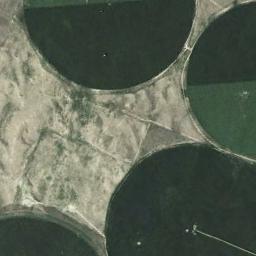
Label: circular_farmland